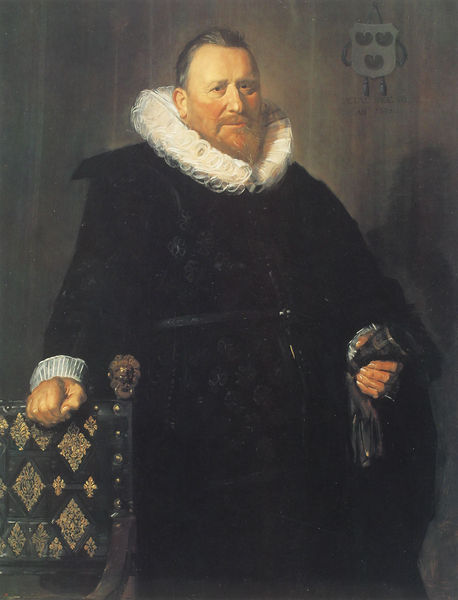
Titel: Nicolaes Woutersz van der Meer
Künstler: Frans Hals
Institution: Haarlem, Frans Hals Museum
Schlagwörter: blau, dunkel, gemälde, hand, mann, schatten, weiß, grün, braun, finger, handschuh, handschuhe, licht, nase, ohr, schwarz, stuhl, zeichnung, blick, gürtel, malerei, muster, rock, bart, jacke, augen, gesicht, kleidung, kragen, rembrandt, spitze, ärmel, bildnis, halskrause, hände, niederlande, portrait, porträt, öl, gold, haare, mantel, reich, sessel, stehend, adel, spanien, lehne, man, ölgemälde, dick, glanz, ornamente, uhr, rüschen, stolz, maske, gestützt, faust, niederländisch, krause, löwenkopf, spitzbart, wappen, fingernägel, reichtum, herz, flämisch, macht, gurt, royal, pompös, toast, rüschenhemd, sesssel, protrai, gurtel, staattlich, handschuhle